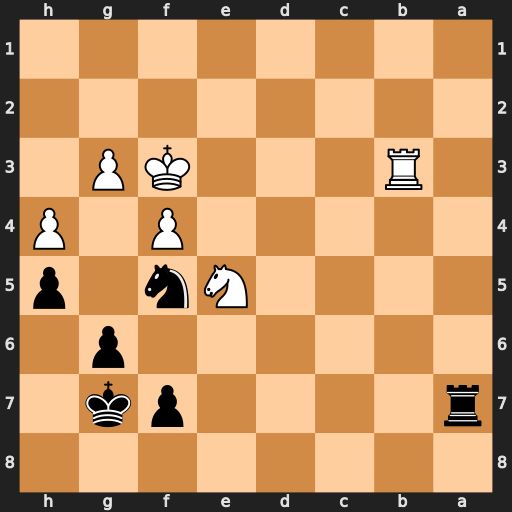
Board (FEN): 8/r4pk1/6p1/4Nn1p/5P1P/1R3KP1/8/8
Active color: b
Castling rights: -
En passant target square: -
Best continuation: Nd4+ Ke3 Nxb3